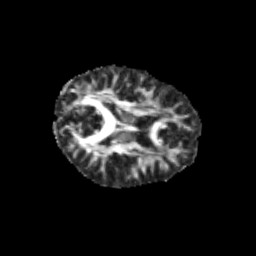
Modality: FA
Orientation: axial
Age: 12
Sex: female
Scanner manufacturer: siemens
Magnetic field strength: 3 T
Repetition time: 3.8 s
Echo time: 0.07 s